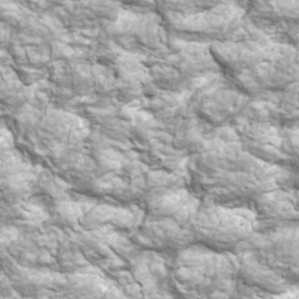
Label: non_frost